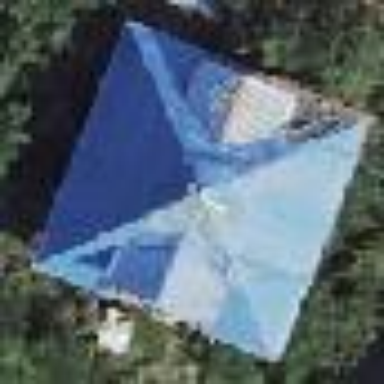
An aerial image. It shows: Building with pyramidal roof shape.